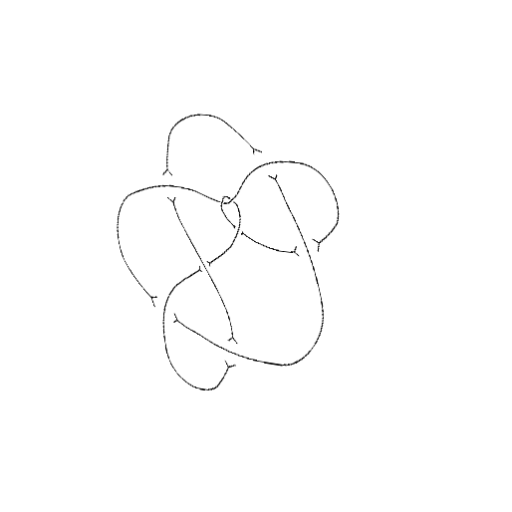
Crossing number: 9